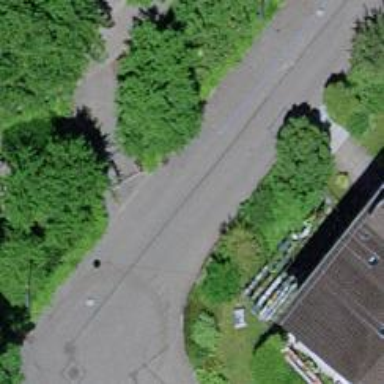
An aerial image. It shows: Cycle barrier.